Question: My be this is very basic, but I am really stuck here, here is my question :
I am using angular-ui-router with angular js
This is how my pages are structured (Left:Homepage, Right:Inner Pages (/about-us) ) :
Homepage (/)
'''
Header
Content (100% width, one column)
Footer
'''
so I create directives for Header, & Footer, and they will be common through out the site. & I load Content in ui-view, here is how my main template look like
'''
<header-directive></header-directive>
<div ui-view></div>
<footer-directive></footer-directive>
'''
And here are all the other pages strucure e.g (/about-us)
'''
Header
Content Image/Map (100% width)
Content (75% Width)
Sidebar (25% Width)
Footer
'''
So according to the Homepage structure above I need to load Content Image/Map, Content, and Sidebar in the UI-VIEW now, but Sidebar is common too, and that won't change on inner pages.
So the inner pages I only want to load Content Image/Map, and Content. Is there a way to achieve that ?
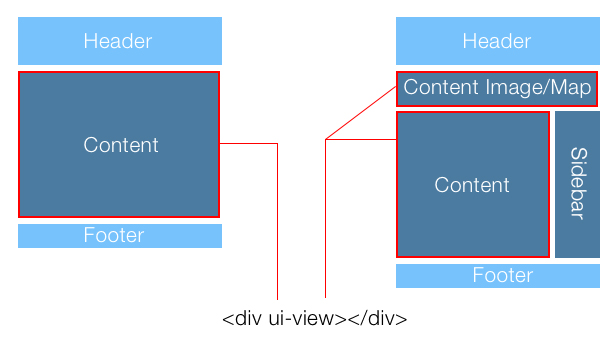
Answer: There is a very good blog post about UI-Router, <URL>. Here the author creates similar example to yours, so I think it might help you.